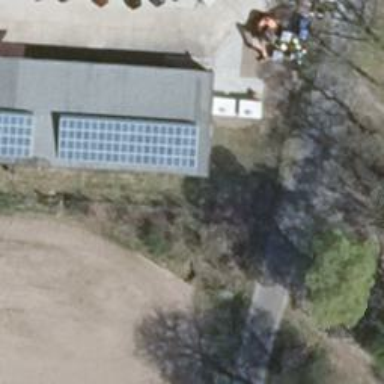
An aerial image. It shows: Solar-powered generator using photovoltaic technology. This small installation generates electricity through solar photovoltaic panels.